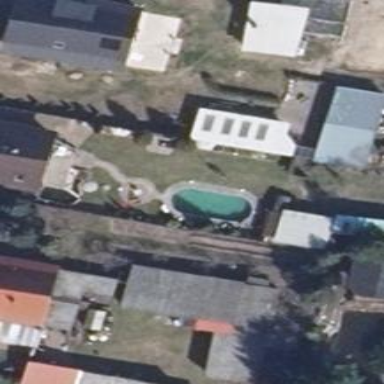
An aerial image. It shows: Swimming pool located in leisure land.